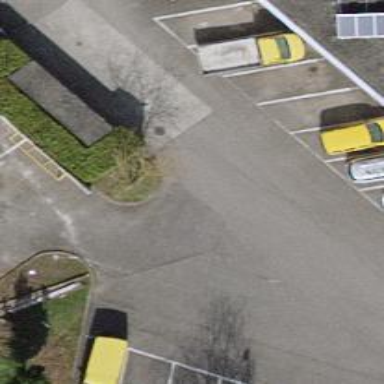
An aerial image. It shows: Parking aisle designated as service road.